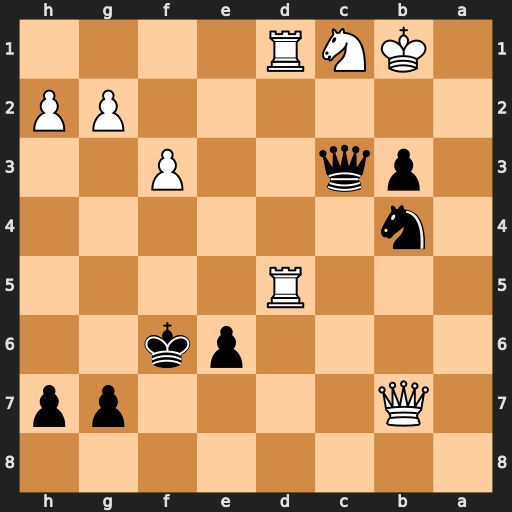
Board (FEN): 8/1Q4pp/4pk2/3R4/1n6/1pq2P2/6PP/1KNR4
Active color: b
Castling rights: -
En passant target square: -
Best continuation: Qc2+ Ka1 b2#